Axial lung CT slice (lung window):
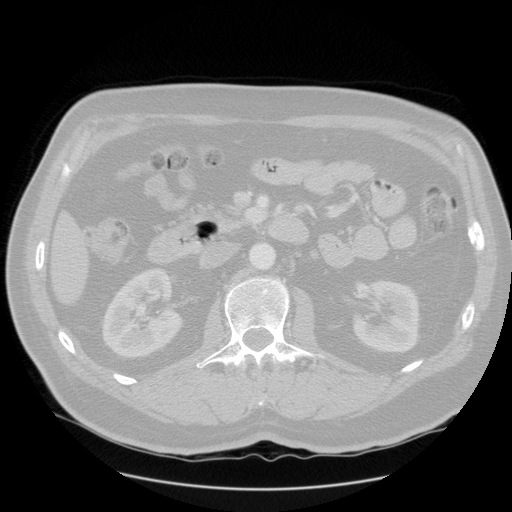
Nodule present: no